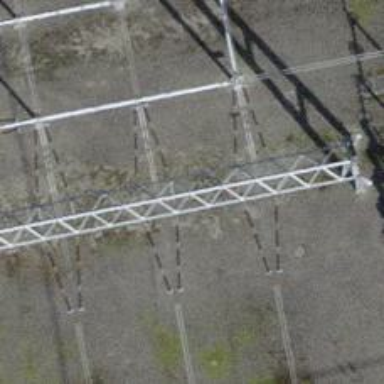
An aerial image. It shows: Power line with three cables.